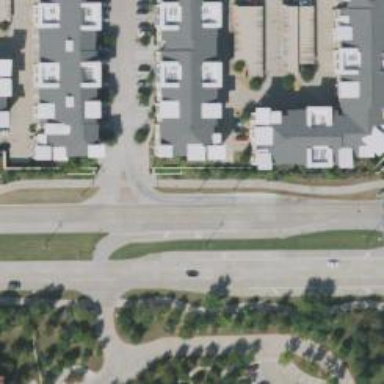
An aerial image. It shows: Secondary link road.